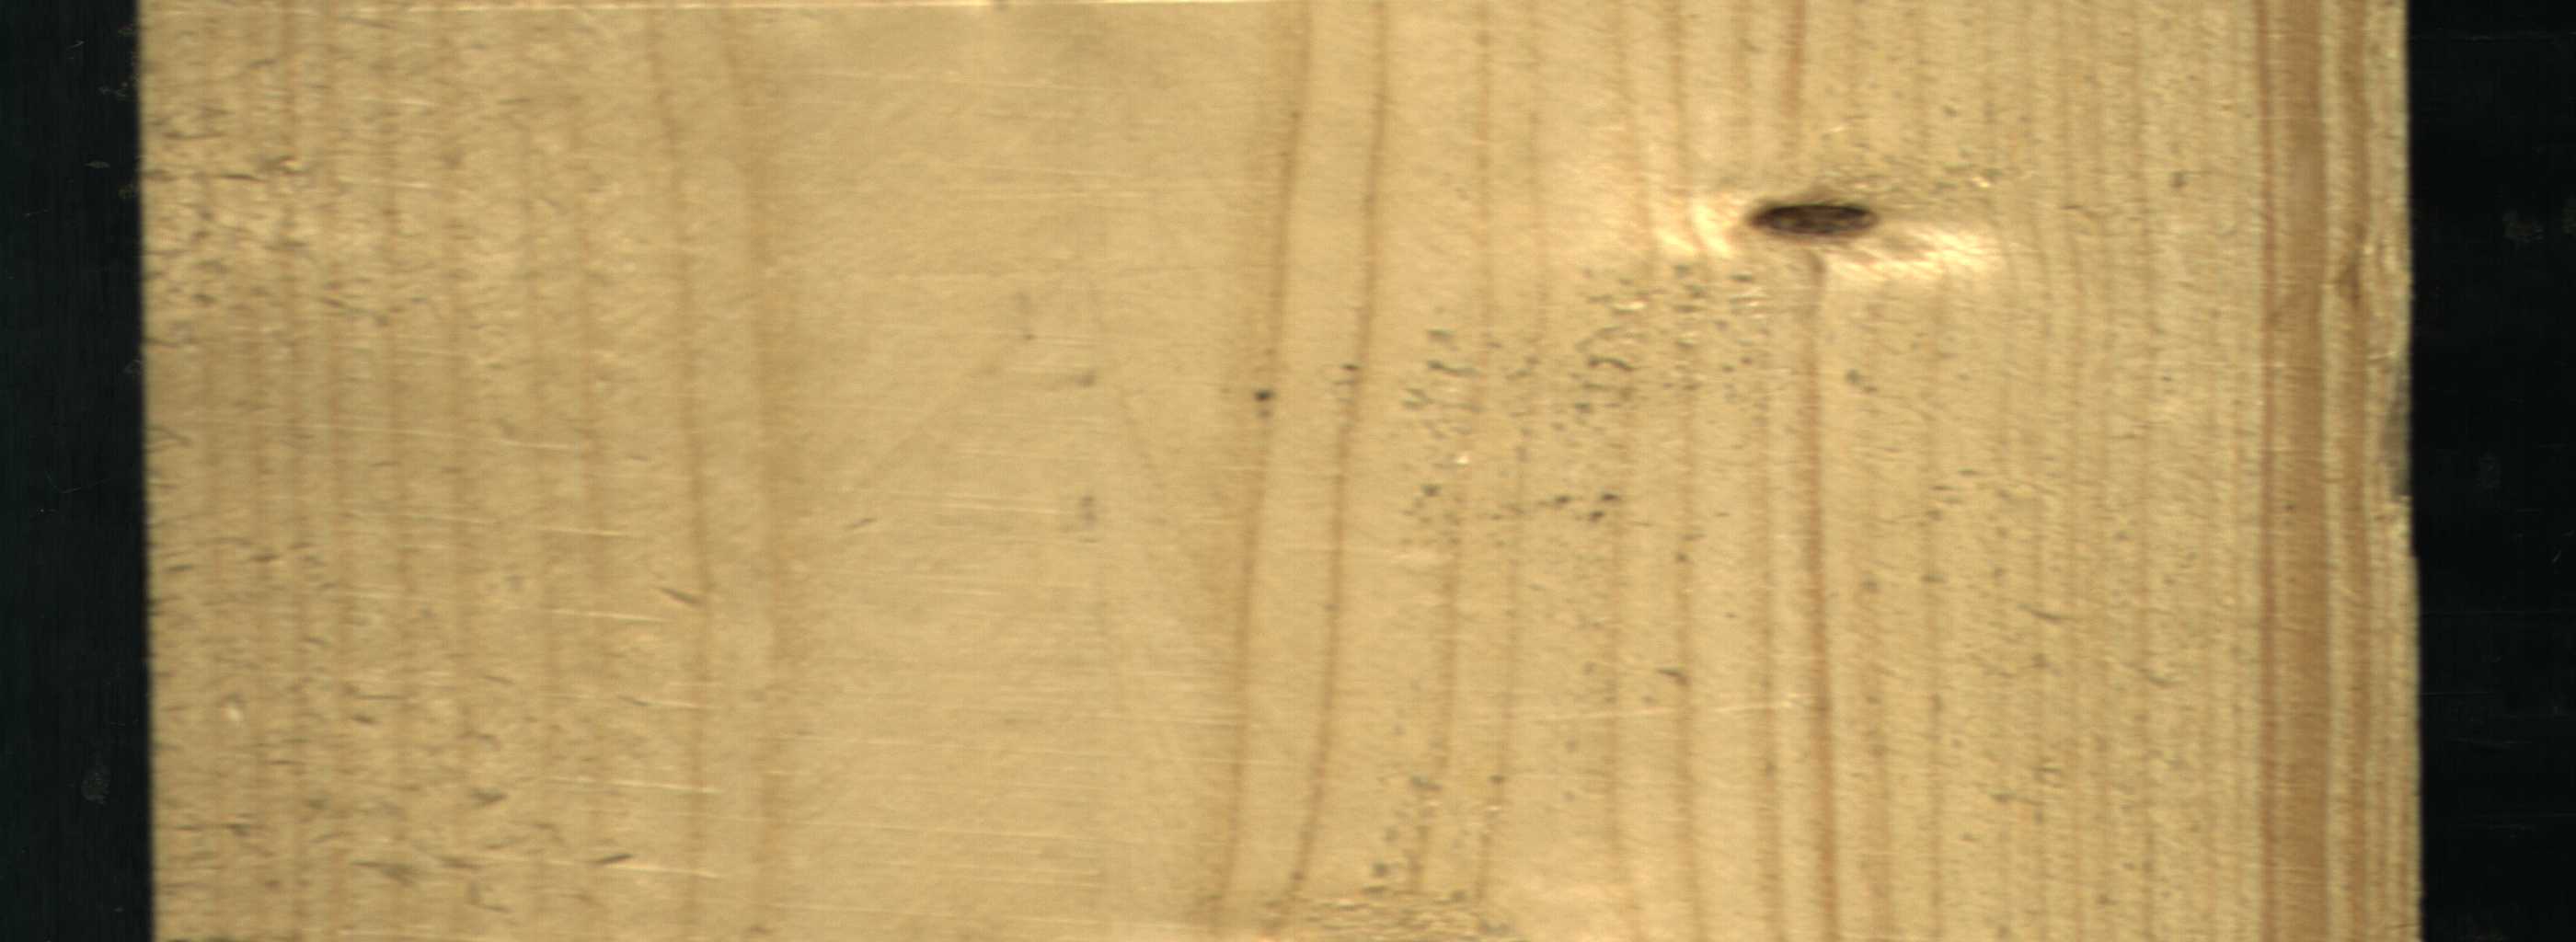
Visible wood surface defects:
Dead_Knot